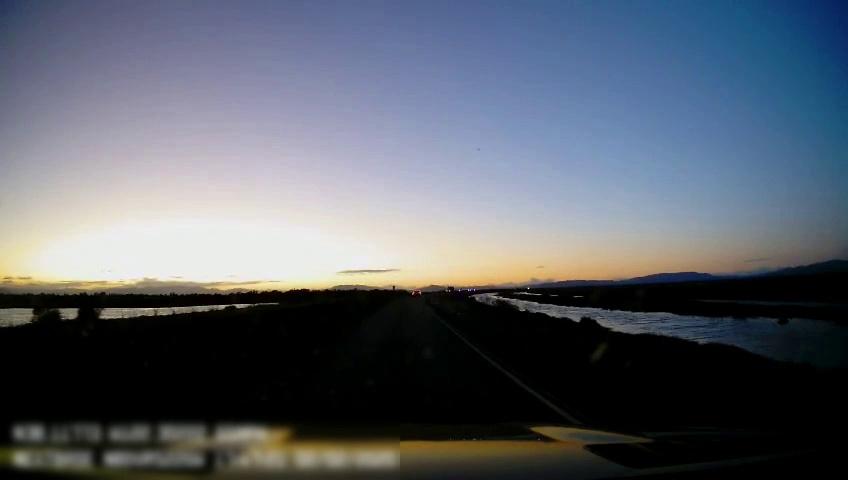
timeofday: Dusk/Dawn/Twilight
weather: Sunny
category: Drivable Space
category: Vehicles | Car
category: Lanes | Current Lane
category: Lanes | Current Lane